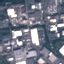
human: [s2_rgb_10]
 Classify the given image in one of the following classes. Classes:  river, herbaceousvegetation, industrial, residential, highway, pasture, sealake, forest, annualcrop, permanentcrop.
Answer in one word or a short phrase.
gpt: Industrial